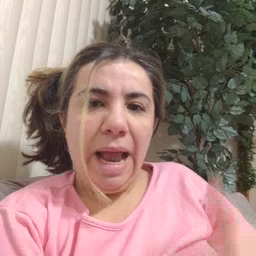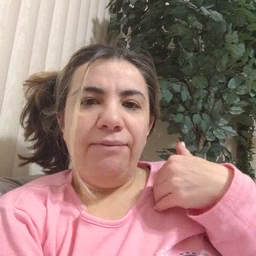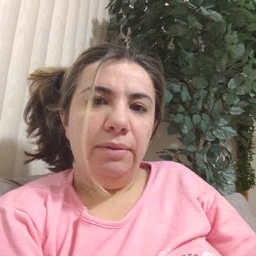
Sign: haveto